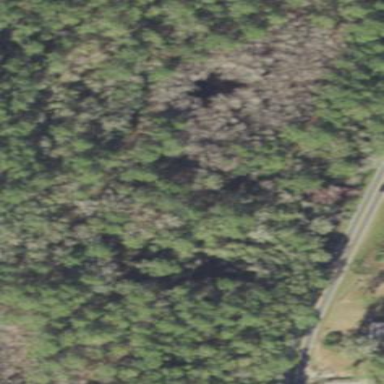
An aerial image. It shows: Mixed woodland area with various types of leaves.